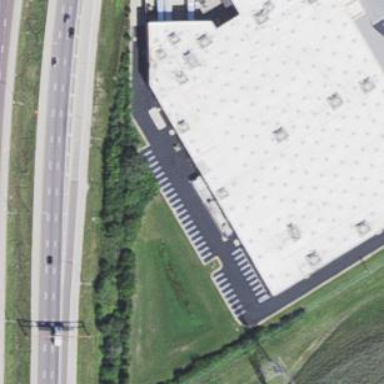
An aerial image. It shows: Retail building that operates as wholesale shop.